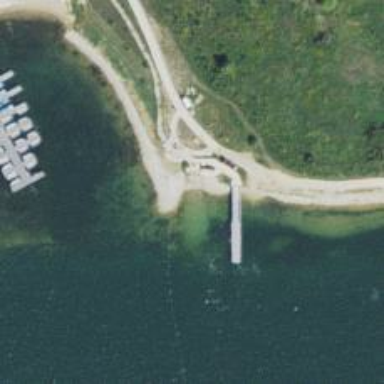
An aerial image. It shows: Slipway on leisure land.